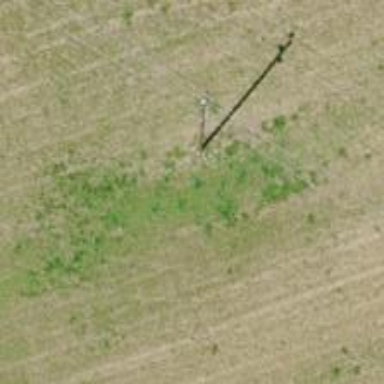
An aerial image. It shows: Power pole.